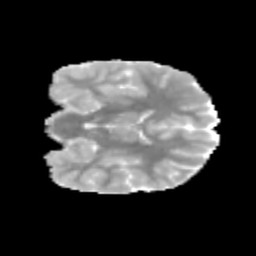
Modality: MD
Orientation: coronal
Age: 11
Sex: male
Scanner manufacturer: siemens
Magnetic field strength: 3 T
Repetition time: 3.8 s
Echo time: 0.07 s